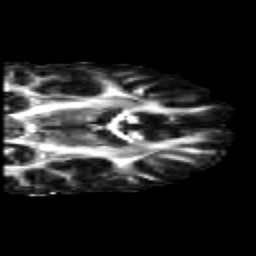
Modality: FA
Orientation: coronal
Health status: healthy
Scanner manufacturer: siemens
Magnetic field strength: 3 T
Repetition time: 10 s
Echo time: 0.092 s